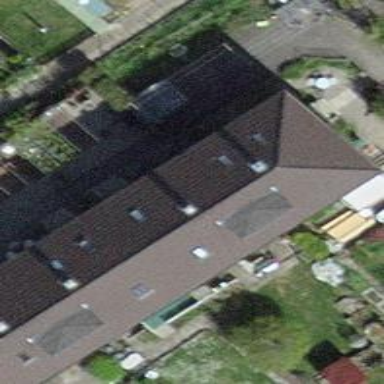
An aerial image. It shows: Hipped-roof building with apartments.